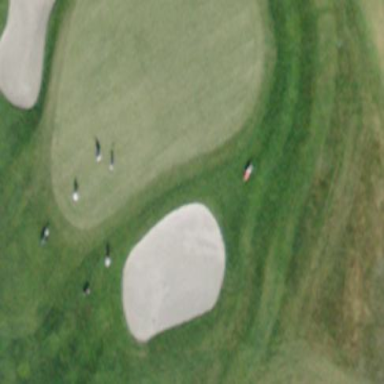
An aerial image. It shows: Golf bunker.